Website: bh-photo
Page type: billing-address
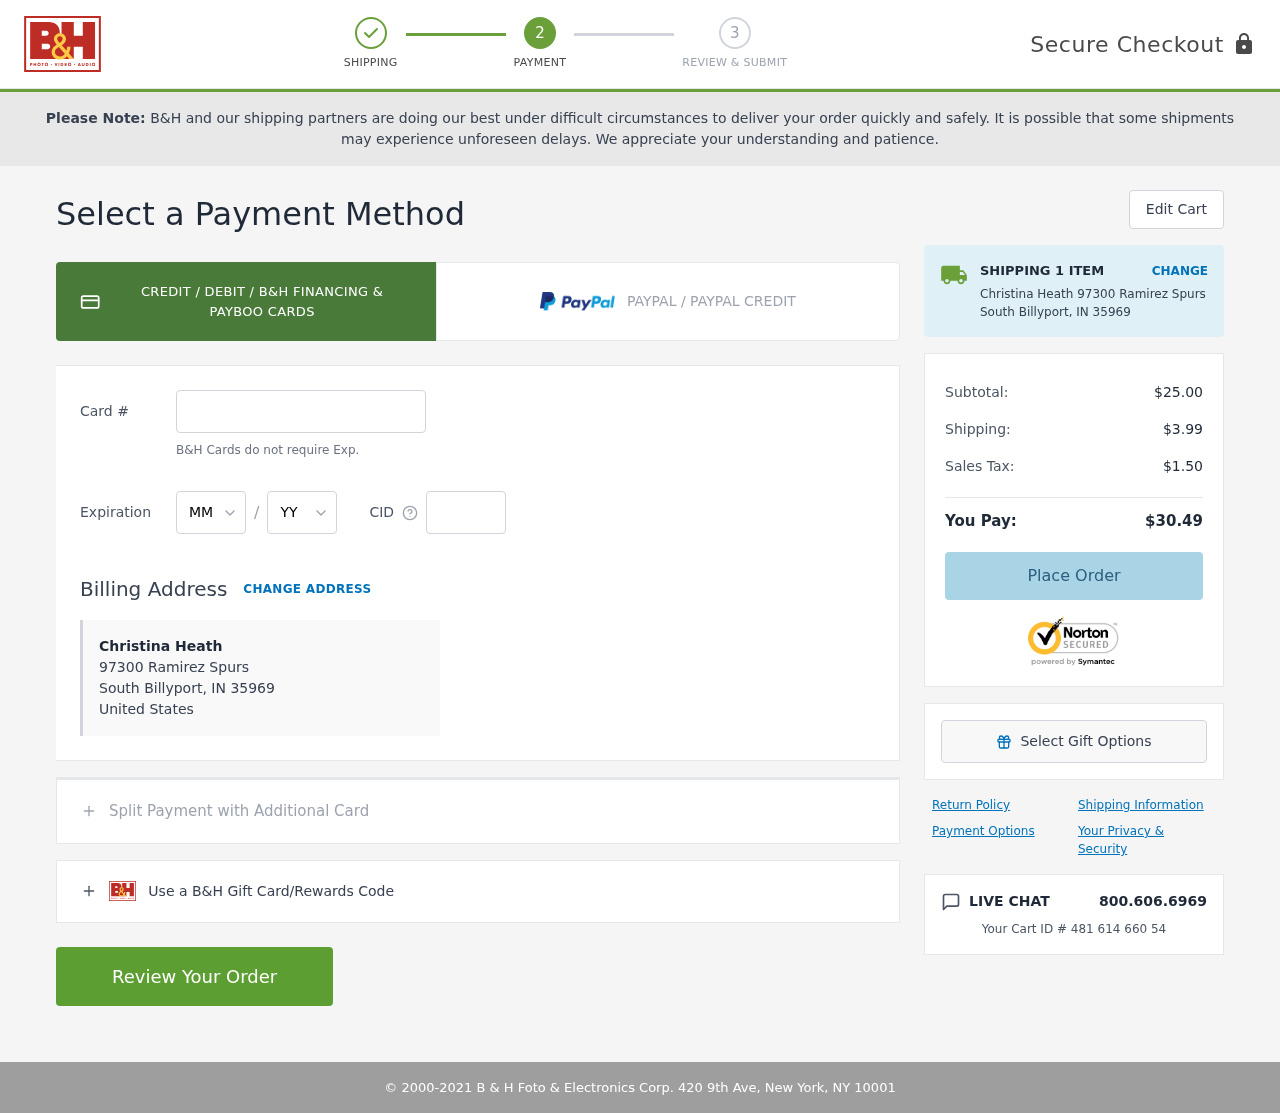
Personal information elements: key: PII_CARD_CVV
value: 7969
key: PII_CARD_EXPIRY_MONTH
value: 11
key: PII_CARD_EXPIRY_YEAR
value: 26
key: PII_CARD_NUMBER
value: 3452 1439 3307 054
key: PII_CITY
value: South Billyport
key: PII_COUNTRY
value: United States
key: PII_FULLNAME
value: Christina Heath
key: PII_POSTCODE
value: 35969
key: PII_STATE_ABBR
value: IN
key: PII_STREET
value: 97300 Ramirez Spurs
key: PII_FULLNAME2
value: Christina Heath
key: PII_CITY_STATE
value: South Billyport, IN
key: PII_POSTCODE_FULL
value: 35969
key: PII_POSTCODE_NUMERIC
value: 35969
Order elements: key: ORDER_NUM_ITEMS
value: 1
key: ORDER_SUBTOTAL
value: $25.00
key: ORDER_SHIPPING_COST
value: $3.99
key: ORDER_TAX
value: $1.50
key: ORDER_TOTAL
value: $30.49
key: ORDER_ID
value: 481 614 660 54